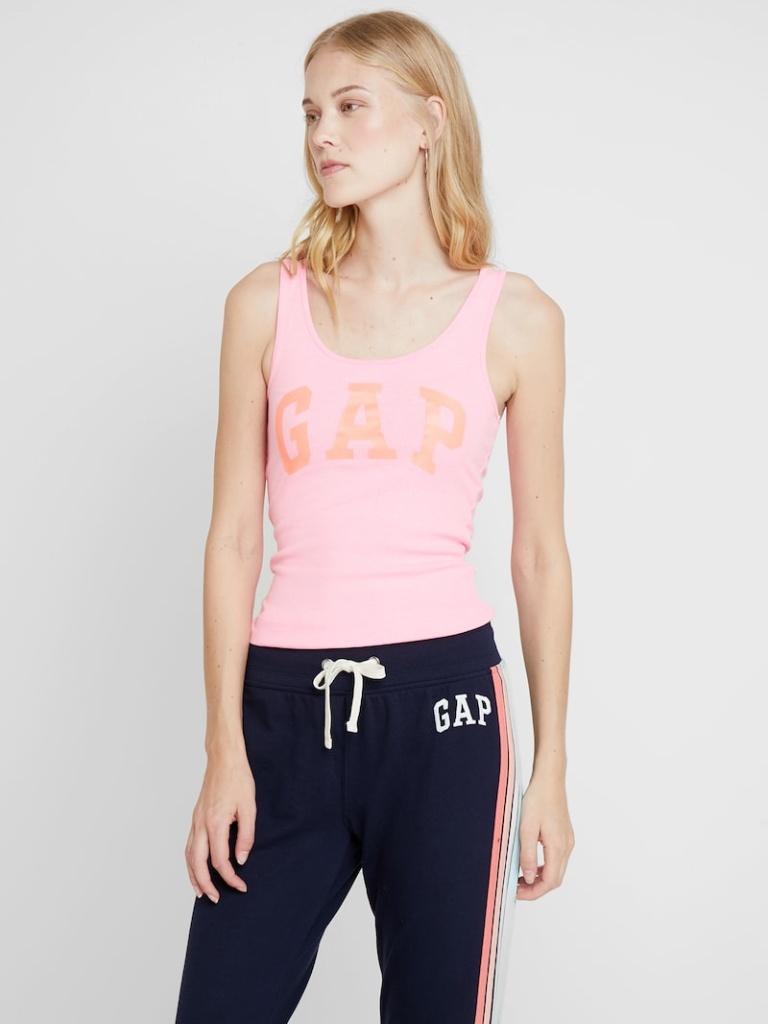
cotton tight sleeveless hip length Untucked scoop tank